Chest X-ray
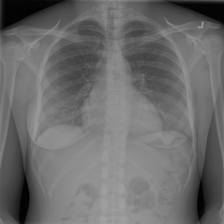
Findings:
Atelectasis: negative
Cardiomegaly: negative
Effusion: negative
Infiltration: negative
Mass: negative
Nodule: negative
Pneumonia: negative
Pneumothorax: negative
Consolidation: negative
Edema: negative
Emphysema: negative
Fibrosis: negative
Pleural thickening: negative
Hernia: negative